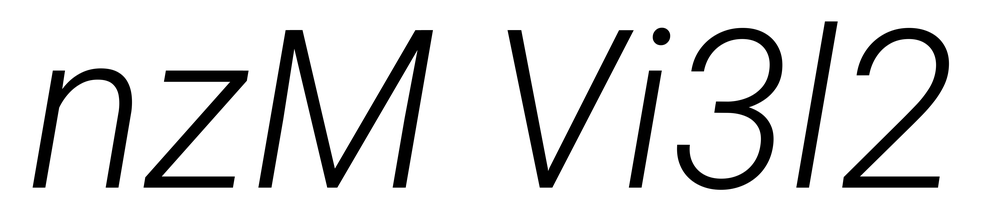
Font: Roboto-Italic_Light_Italic